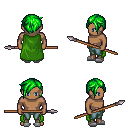
a pixel art fantasy rpg character, male body template, human, dark skin, green cape, teal pants, green pixie cut hairstyle, white slippers, spear, four views (front, back, left, right), 2x2 character sprite sheet, small pixel art, hard edges, no anti-aliasing